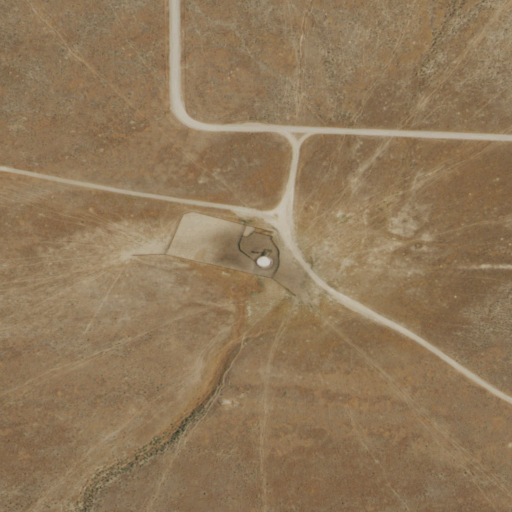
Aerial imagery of plain(s) in Nevada named Abel Flat containing shrub and grassland